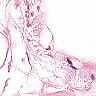
Metastatic tissue present: no